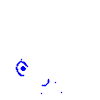
Particle: electron